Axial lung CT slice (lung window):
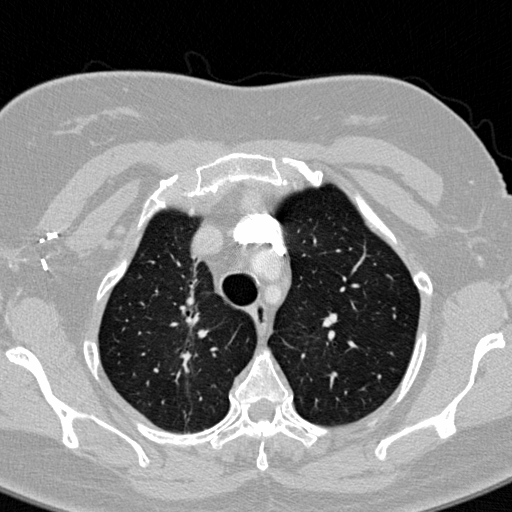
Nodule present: no